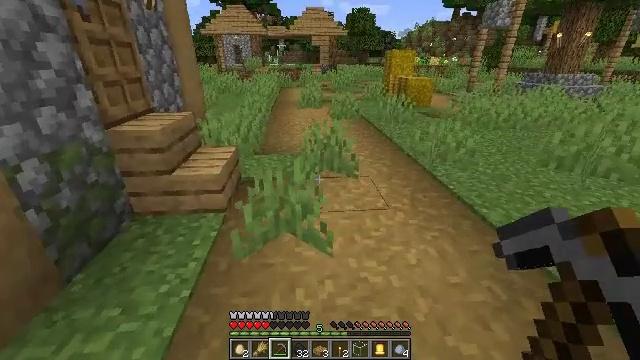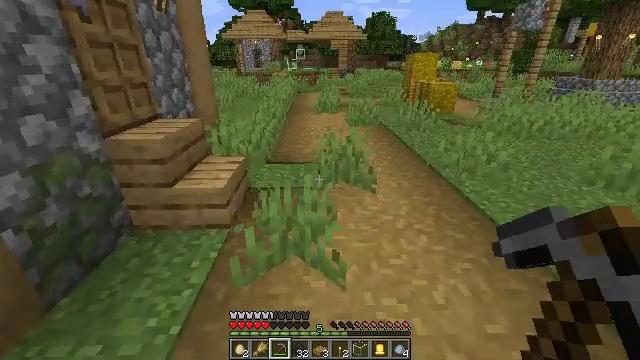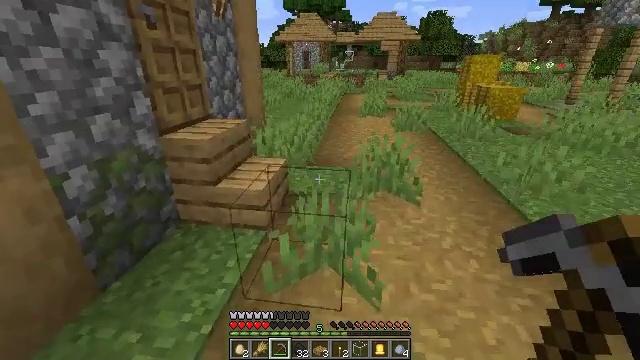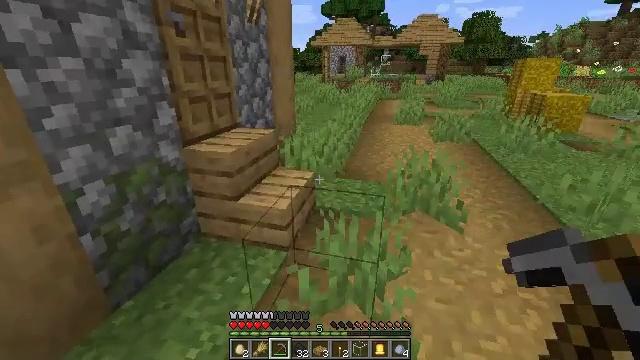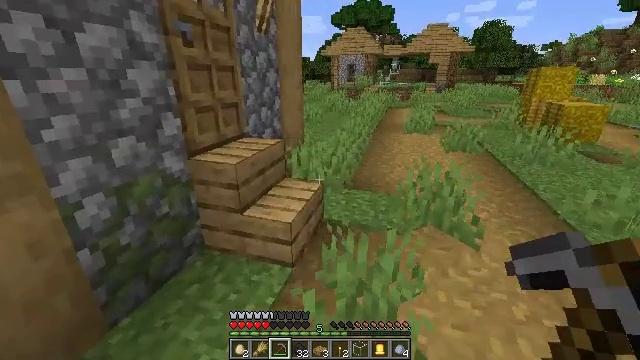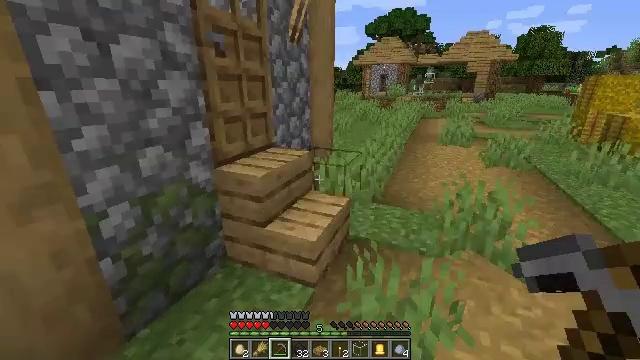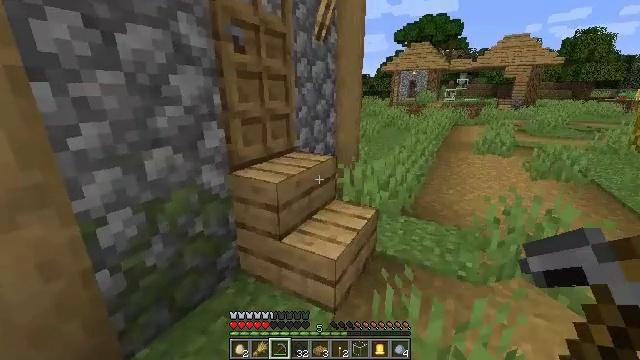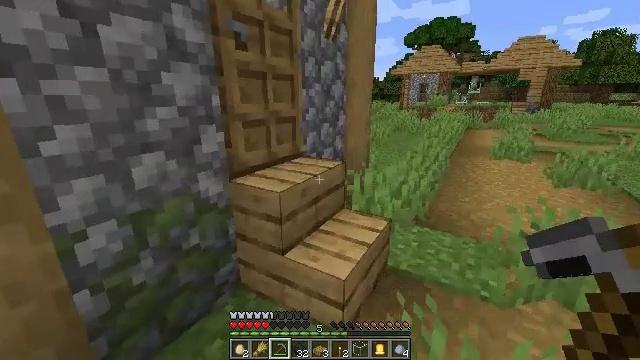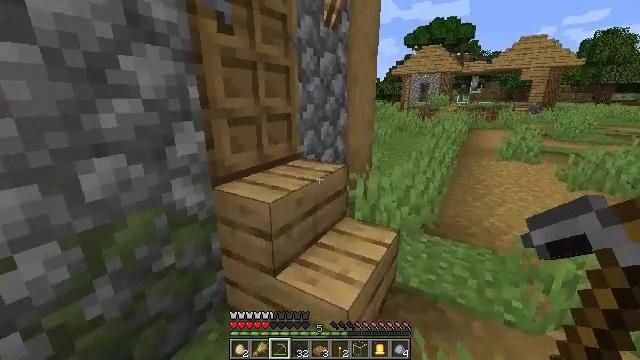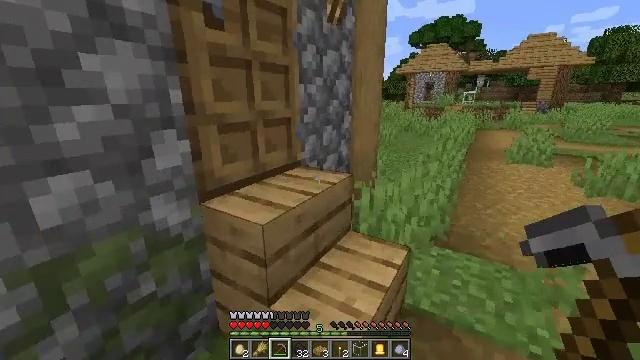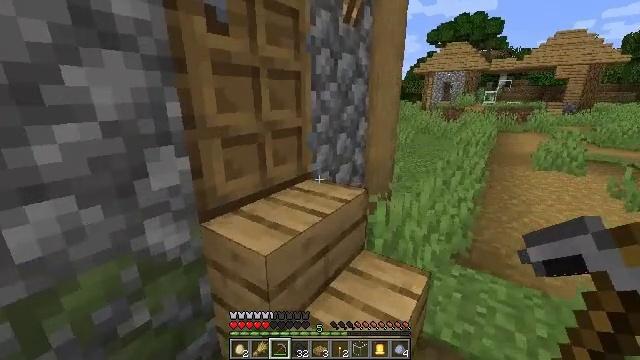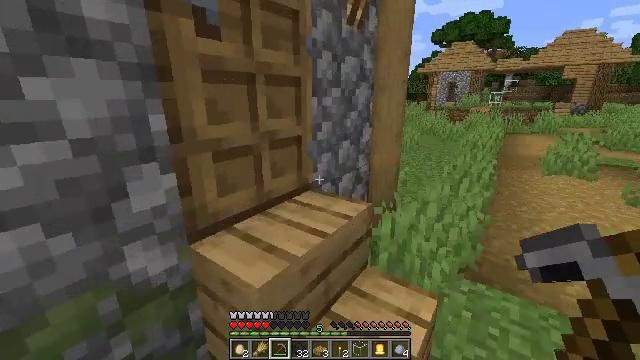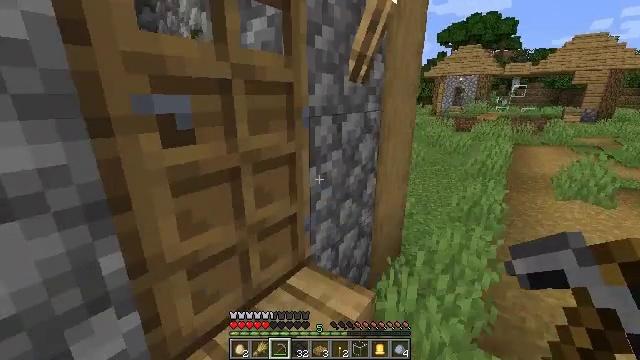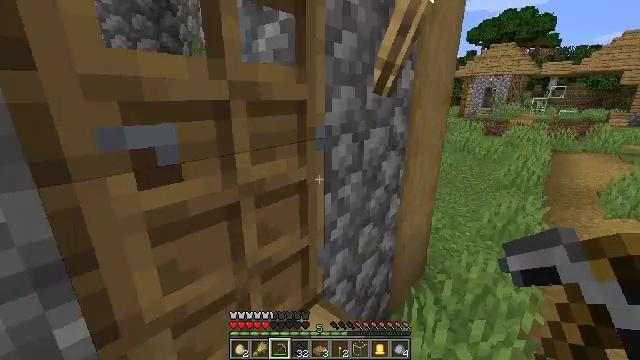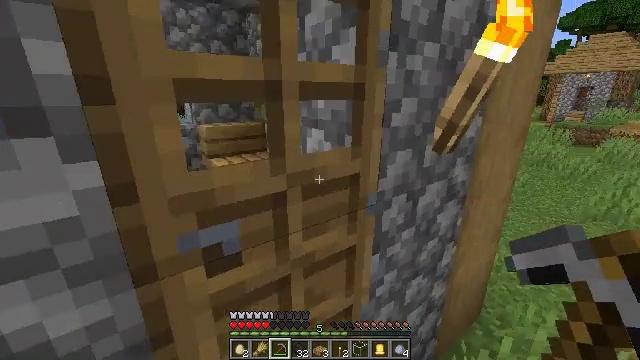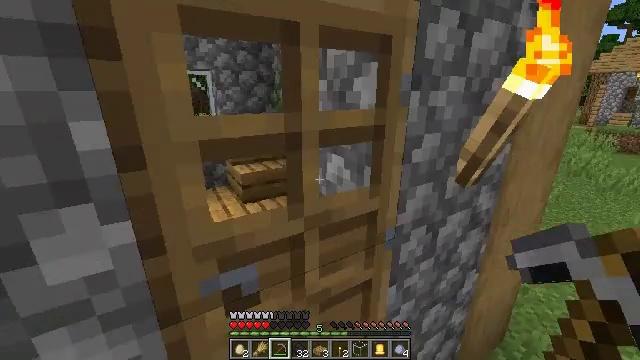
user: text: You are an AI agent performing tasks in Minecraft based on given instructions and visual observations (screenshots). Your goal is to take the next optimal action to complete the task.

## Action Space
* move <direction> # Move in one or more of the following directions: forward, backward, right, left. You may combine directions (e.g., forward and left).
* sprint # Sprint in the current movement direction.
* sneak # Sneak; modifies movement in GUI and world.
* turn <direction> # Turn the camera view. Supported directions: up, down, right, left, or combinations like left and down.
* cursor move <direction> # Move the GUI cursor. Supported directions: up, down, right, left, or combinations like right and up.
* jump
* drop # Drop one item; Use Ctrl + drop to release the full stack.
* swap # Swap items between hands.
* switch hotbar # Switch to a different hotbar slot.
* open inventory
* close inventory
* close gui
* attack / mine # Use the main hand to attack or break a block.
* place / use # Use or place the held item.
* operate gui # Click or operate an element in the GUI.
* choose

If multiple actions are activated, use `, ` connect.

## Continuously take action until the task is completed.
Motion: motion action
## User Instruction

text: Remove the oak door from its frame.
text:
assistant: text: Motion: move forward, turn left
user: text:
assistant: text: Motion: move forward, turn left
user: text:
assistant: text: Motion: move forward, turn left
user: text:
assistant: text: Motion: move forward, turn left and up
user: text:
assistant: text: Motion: move forward, turn left and up
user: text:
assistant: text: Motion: move forward, turn left and up
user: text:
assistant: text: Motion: move forward, turn left
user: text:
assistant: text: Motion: move forward
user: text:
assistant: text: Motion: move forward
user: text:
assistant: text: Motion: move forward, turn left
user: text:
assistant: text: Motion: move forward
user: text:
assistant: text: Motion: move forward
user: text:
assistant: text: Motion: move forward, turn left
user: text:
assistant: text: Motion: turn left
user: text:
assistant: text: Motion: turn left
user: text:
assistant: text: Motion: attack / mine
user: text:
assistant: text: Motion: turn left, attack / mine
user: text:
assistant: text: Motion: turn left and down, attack / mine
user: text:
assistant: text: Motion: turn left and down, attack / mine
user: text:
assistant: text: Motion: turn left, attack / mine
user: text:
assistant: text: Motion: attack / mine
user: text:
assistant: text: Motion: attack / mine
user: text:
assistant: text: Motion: attack / mine
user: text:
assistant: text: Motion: attack / mine
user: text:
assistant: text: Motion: attack / mine
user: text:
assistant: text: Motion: attack / mine
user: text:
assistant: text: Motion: attack / mine
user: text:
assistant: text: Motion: attack / mine
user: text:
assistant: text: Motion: attack / mine
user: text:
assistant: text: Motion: attack / mine